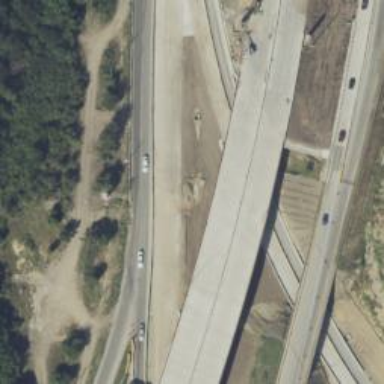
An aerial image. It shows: Motorway junction.